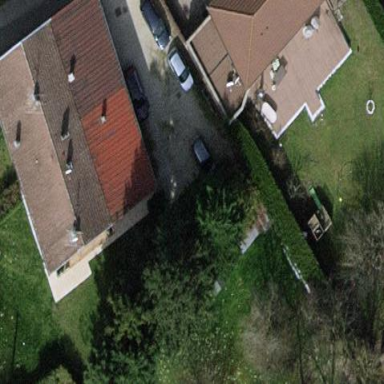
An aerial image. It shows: Semidetached house.